Question: i'am trying to accomplish a single line background with 3 or more colors, i want to know if its possible with xml shapes or I've to use 9 patch? i'am kind of a newbie with shapes and I've spent all morning trying to accomplish what i want but nothing.
Below is what I want to achieve:

I allready tried this shape with gradient but it only assumes the start color
'''
<layer-list xmlns:android="http://schemas.android.com/apk/res/android">
<!-- This is the line -->
<item>
<shape>
<padding android:left="0dp" android:top="0dp" android:right="0dp" android:bottom="1dp"/>
<solid android:color="#868686" />
</shape>
</item>
<!-- This is the main color -->
<item>
<shape>
<solid android:color="@android:color/white" />
</shape>
</item>
'''
Beside the answer provided by SAM, I've found the 9.png the best answer to my problem.I simple create a png with the 3 colors and then apply the nine patch and DONE :D i had used this tool weblookandfeel.com/nine-patch-editor its as simple as open the image in the app and save and you have your 9.png.
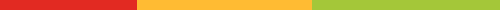
Answer: you can try using this tool for obtaining colors you want,
<URL>
and then arrange in horizontal, one of the ideas can be, creating three drawables and arrange them using linear layout
'''
<?xml version="1.0" encoding="utf-8"?>
<LinearLayout xmlns:android="http://schemas.android.com/apk/res/android"
android:layout_width="match_parent"
android:layout_height="match_parent"
android:orientation="horizontal" >
<ImageView android:layout_width="wrap_content"
android:layout_height="wrap_content"
android:src="@drawable/image1"/>
<ImageView android:layout_width="wrap_content"
android:layout_height="wrap_content"
android:src="@drawable/image2"/>
<ImageView android:layout_width="wrap_content"
android:layout_height="wrap_content"
android:src="@drawable/image3"/>
</LinearLayout>
'''